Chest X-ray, PA view. Patient: 58 years old, sex M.
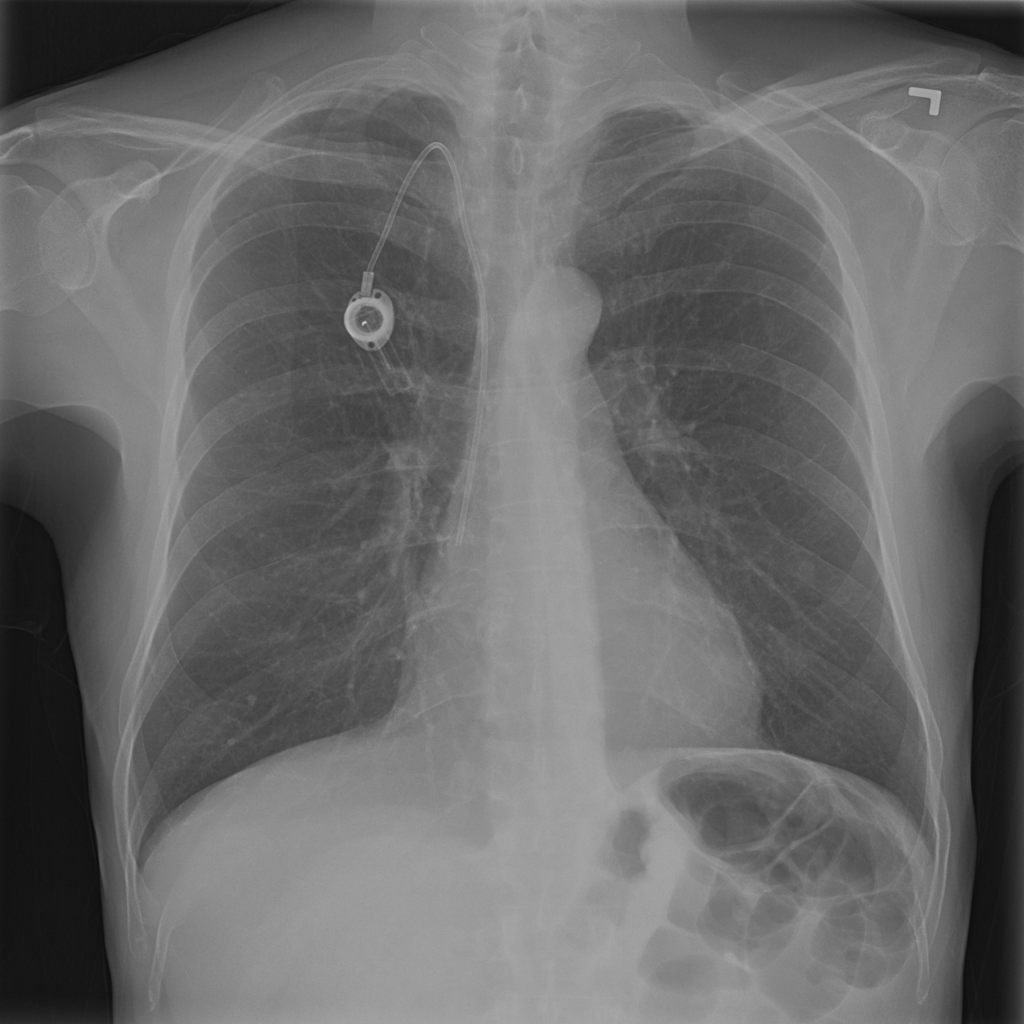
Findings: No Finding